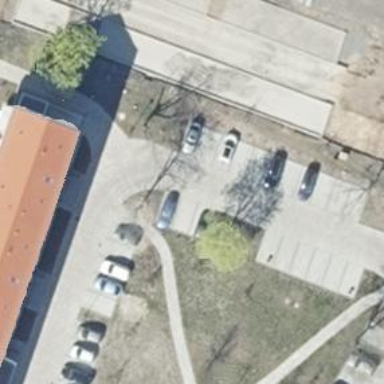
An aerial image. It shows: Parking area with surface.